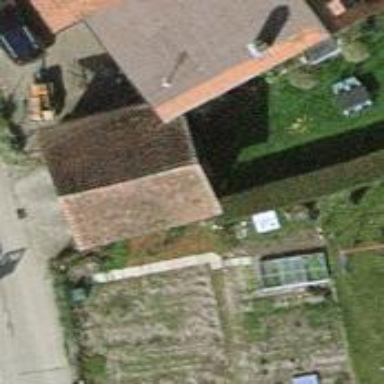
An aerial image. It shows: Garage building.